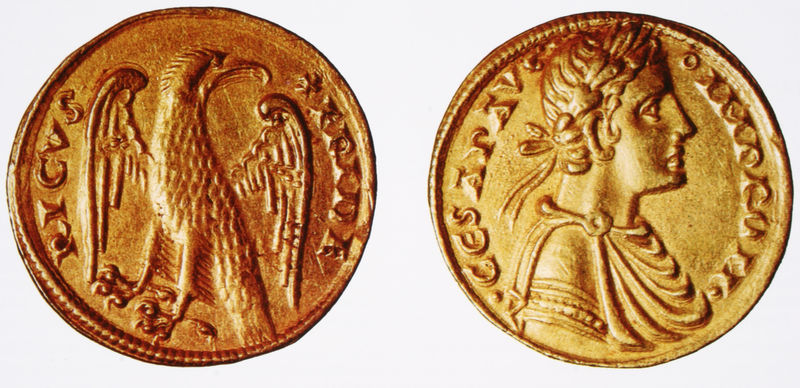
Titel: Halbaugustalis Friedrichs II. von Hohenstaufen
Standort: Berlin
Institution: Deutsches Historisches Museum
Schlagwörter: adler, feder, flügel, kopf, mann, vogel, mädchen, frau, frisur, haar, köpfe, mund, nase, ohr, profil, tier, schleife, band, falten, federn, gefieder, kleidung, hals, portrait, porträt, auge, gewand, gold, haare, mantel, reich, kinn, kreis, rund, relief, schrift, schnabel, haarband, friedrich, kaiser, könig, inschrift, zahlen, ziffern, metall, revers, masche, spange, messing, antike, geld, rückseite, kupfer, text, buchstaben, herrscher, krallen, kranz, lorbeer, lorbeerkranz, rüstung, rom, vorderseite, römer, mensche, zahl, antik, toga, greif, medaille, tunika, wertvoll, römisch, prägung, münze, klauen, latein, augustus, caesar, regent, wert, zwei seiten, münzen, julius, alexander, rofil, imperator, gefieser, geprägt, cesar, ceasar, avers, taler, schlie e, unmschrift, süditalien, ricus, loorberkranz, ld, goldaugustale, augustale, halbaugustalis, hohenstaufen, müntze, cesarus, stater, mänze, cesara, megaille